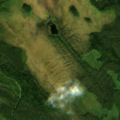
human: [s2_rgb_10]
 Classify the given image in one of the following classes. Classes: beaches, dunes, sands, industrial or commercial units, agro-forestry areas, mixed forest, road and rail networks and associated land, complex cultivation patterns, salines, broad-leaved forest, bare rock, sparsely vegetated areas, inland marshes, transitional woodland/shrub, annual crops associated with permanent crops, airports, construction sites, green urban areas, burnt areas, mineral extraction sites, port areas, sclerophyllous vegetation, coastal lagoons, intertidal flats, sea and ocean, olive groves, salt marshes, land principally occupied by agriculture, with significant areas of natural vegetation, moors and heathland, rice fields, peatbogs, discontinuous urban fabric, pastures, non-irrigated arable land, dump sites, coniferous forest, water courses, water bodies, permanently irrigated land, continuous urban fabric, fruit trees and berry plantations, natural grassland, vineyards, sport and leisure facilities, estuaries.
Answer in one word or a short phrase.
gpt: coniferous forest, mixed forest, transitional woodland/shrub, peatbogs